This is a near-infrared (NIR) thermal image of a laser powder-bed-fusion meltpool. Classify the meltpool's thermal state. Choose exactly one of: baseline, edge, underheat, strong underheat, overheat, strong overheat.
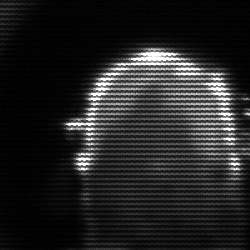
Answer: baseline